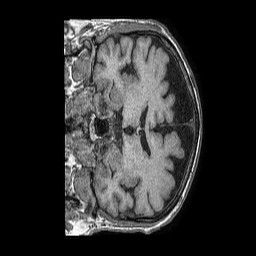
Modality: T1w
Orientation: coronal
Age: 73
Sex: male
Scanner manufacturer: philips
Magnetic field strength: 1.5 T
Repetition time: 0.007666 s
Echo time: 0.003491 s